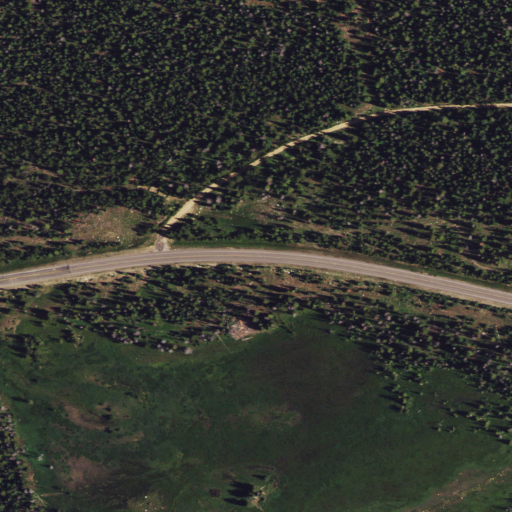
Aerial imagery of ridge(s) in Wyoming named Slash Ridge containing evergreen forest, herbaceous wetlands, low intensity development, woody wetlands, open development, deciduous forest, and medium intensity development